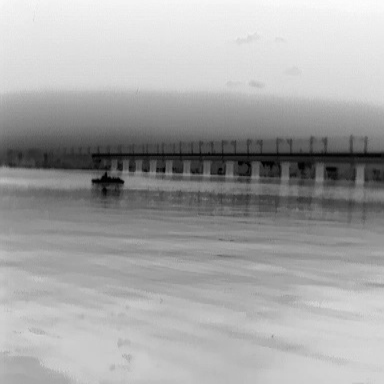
There is a warship in the infrared image.